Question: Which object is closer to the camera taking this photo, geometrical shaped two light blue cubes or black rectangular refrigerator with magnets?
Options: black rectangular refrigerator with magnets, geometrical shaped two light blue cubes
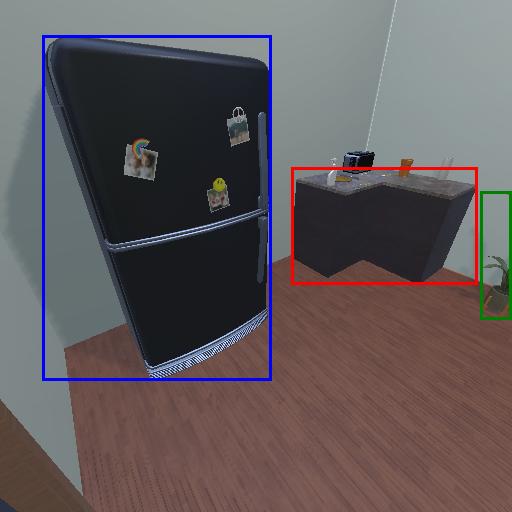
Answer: black rectangular refrigerator with magnets